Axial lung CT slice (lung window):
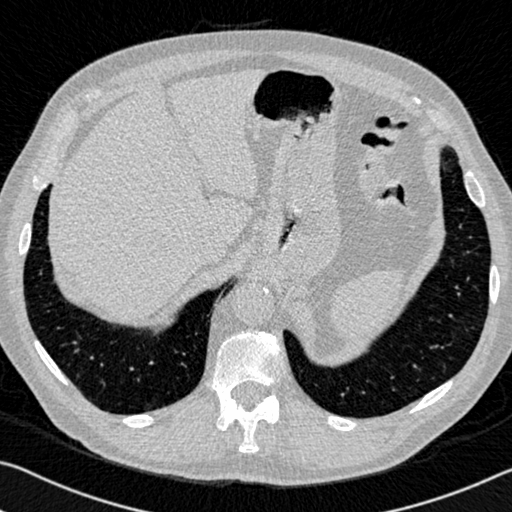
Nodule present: no